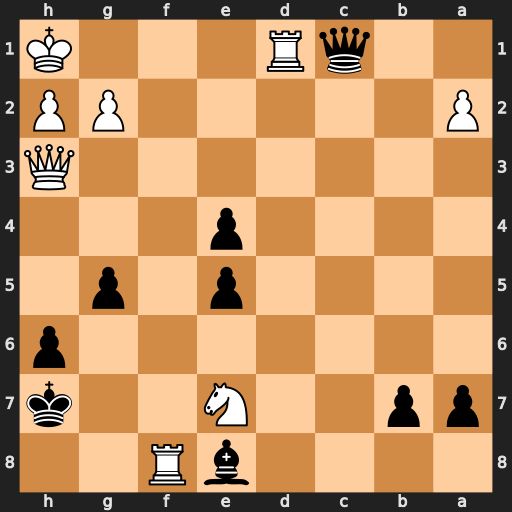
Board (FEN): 4bR2/pp2N2k/7p/4p1p1/4p3/7Q/P5PP/2qR3K
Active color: b
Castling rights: -
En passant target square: -
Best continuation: Qxd1+ Rf1 Qxf1#